Question: I have an application that looks like this:

As you can see, each row contains either a group heading (the rows where there is just an input), or a ingredient form (where there is a small input, then a select, then another larger input).
I use Javascript to add the new spans. I use the following PHP to group each ingredient span into an array, determine the order (because each span can be moved to a different order), and insert into my database.
'''
foreach($_POST as $key => $value) {
$value = $this->input->post($key);
$ingredientQTY = $this->input->post('ingredientQTY');
$measurements = $this->input->post('measurements');
$ingredientNAME = $this->input->post('ingredientNAME');
$ingredientsROW[] = array($ingredientQTY, $measurements, $ingredientNAME);
for ($i = 0, $count = count($ingredientQTY); $i < $count; $i++) {
$rows[] = array(
'ingredientamount' => $ingredientQTY[$i],
'ingredientType' => $measurements[$i],
'ingredientname' => $ingredientNAME[$i],
'recipe_id' => $recipe_id,
'order' => $i + 1,
'user_id' => $user_id
);
$sql = "INSERT 'ingredients' ('ingredientamount','ingredientType','ingredientname', 'recipe_id', 'order', 'user_id') VALUES ";
$coma = '';
foreach ($rows as $oneRow) {
$sql .= $coma."('".implode("','",$oneRow)."')";
$coma = ', ';
}
}
$this->db->query($sql);
break;
}
'''
This works wonders for inserting the ingredient rows. But I'm not sure how to insert group headings (which must be placed in the for loop to keep the order, the $i + 1, going).
I think I've figured out two solutions(though there may be others, and these might not even work):
1. Have the group heading input field have the same name value as one of the ingredient text fields, and send a hidden value along with it, saying its a group heading?
2. Send it as different input field with a different name value?
My question is: how can I do this with my current code, and are either of these efficient solutions, or is there an even better solution?
Thanks for all help! If you need more details, just ask!
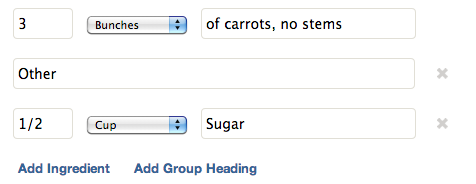
Answer: You could use an empty heading like '<input type="hidden" name="groupheading[]" value="product" />' and the open one like '<input type="text" name="groupheading[]" value="" />'. The first one should be inside the product-span.
This way, you can continue your loop just the way you are doing now. And $_POST['groupheading'][$key] either returns a groupheading or the phrase 'product'. So, in your script it would be:
'''
if($_POST['groupheading'][$key] == "product") {
// insert product
} else {
// insert group heading
}
'''
I think I helped you this morning or yesterday with an answer.. it's still a bit a weird way you are using to get the effect you need. It can be achieved much easier.